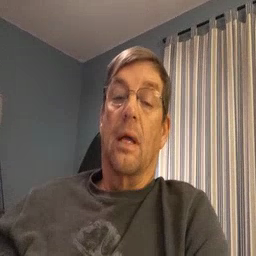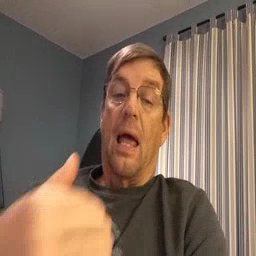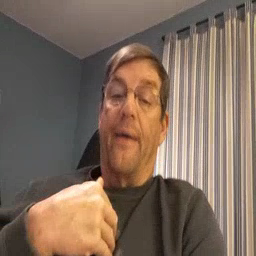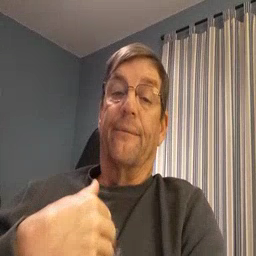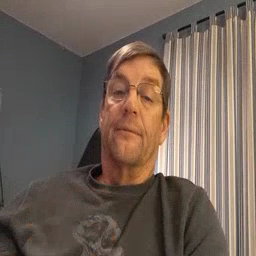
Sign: have